Field crop: maize
Growth stage: 2
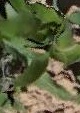
Species: maize